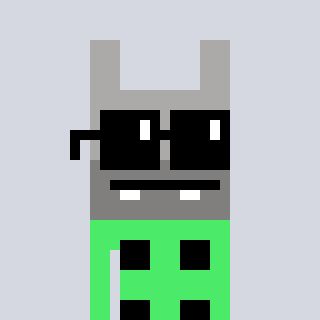
a pixel art character with square black sunglasses, a rabbit-shaped head and a teal-colored body on a cool background